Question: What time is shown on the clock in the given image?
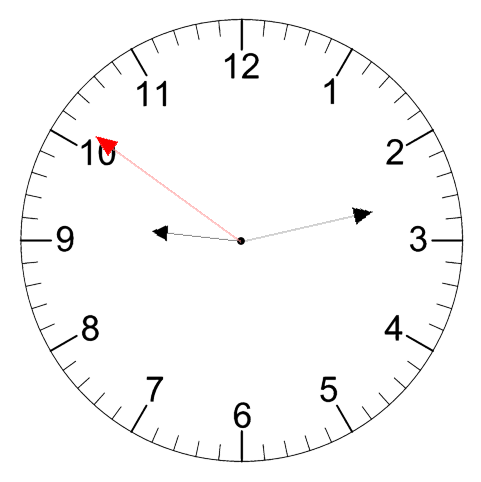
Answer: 09:12:51